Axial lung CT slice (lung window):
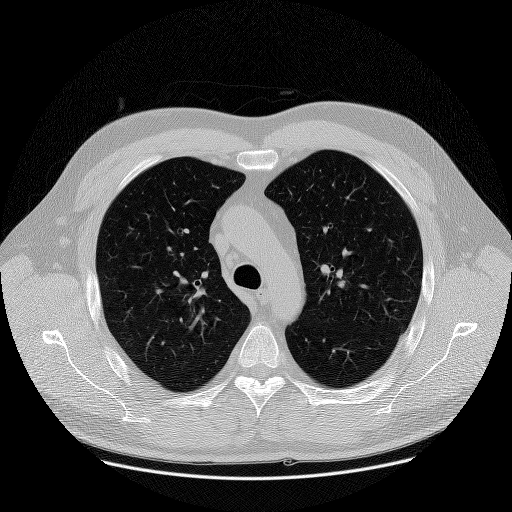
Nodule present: no